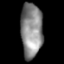
Tissue: lung
Cell type: T cells
Senescence score: 0.1717
Nuclear area (px): 1168
Mean DAPI intensity: 136.489